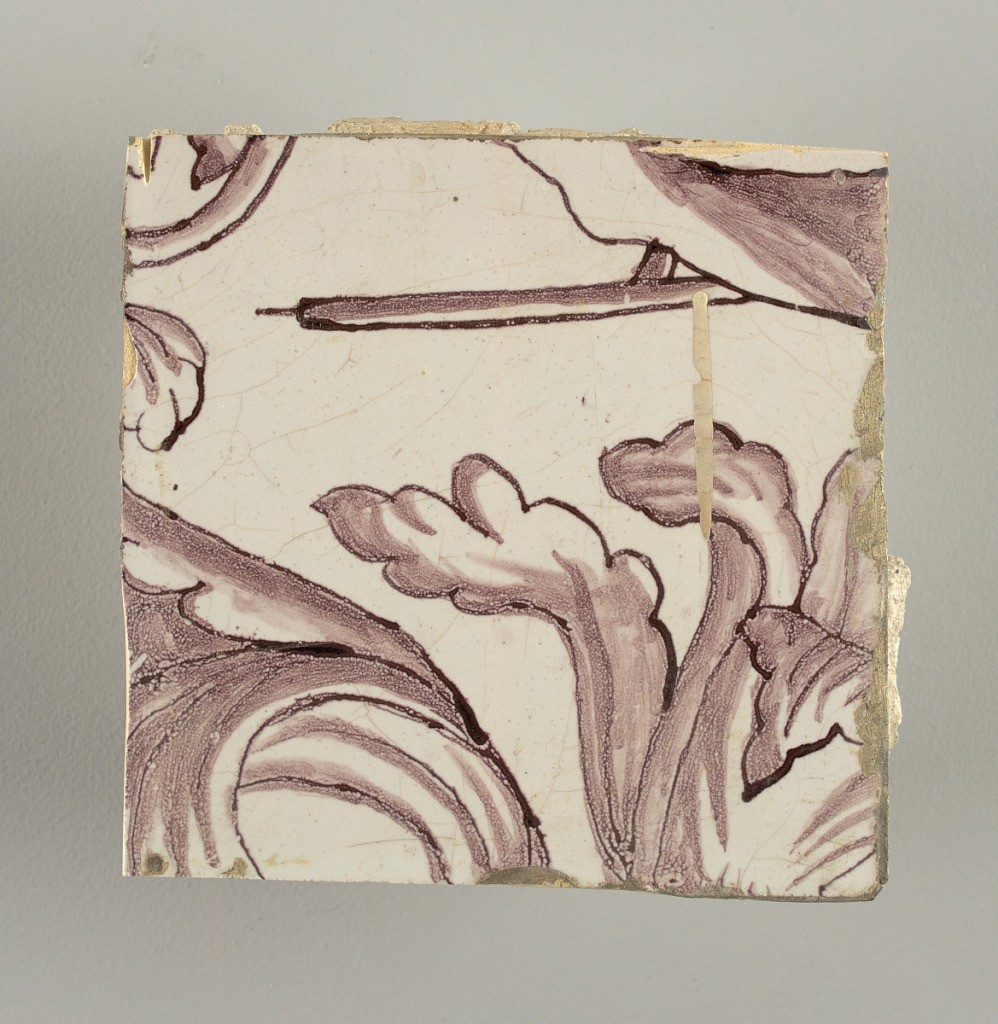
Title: Wall facing
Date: ca. 1725
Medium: Tin-glazed earthenware, underglaze
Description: Horizontal rectangle.  Thirty-seven tiles wide and twenty-one high with opening for door or window nineteen and one-half tiles high and twelve wide.  To left and right of opening, centered canopy above. Left, woman representing Hope, right, a sculputure urn.  Centered above opening, a mascaron.  Arabesque design of foliage.